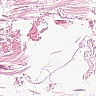
Metastatic tissue present: no